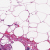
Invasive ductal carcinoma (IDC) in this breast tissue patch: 0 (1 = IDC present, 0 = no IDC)